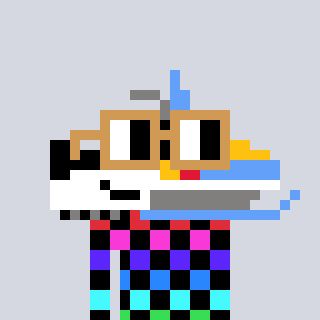
a pixel art character with square brown glasses, a snowmobile-shaped head and a cold-colored body on a cool background